Field crop: maize
Growth stage: 2
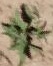
Species: atriplex